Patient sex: F
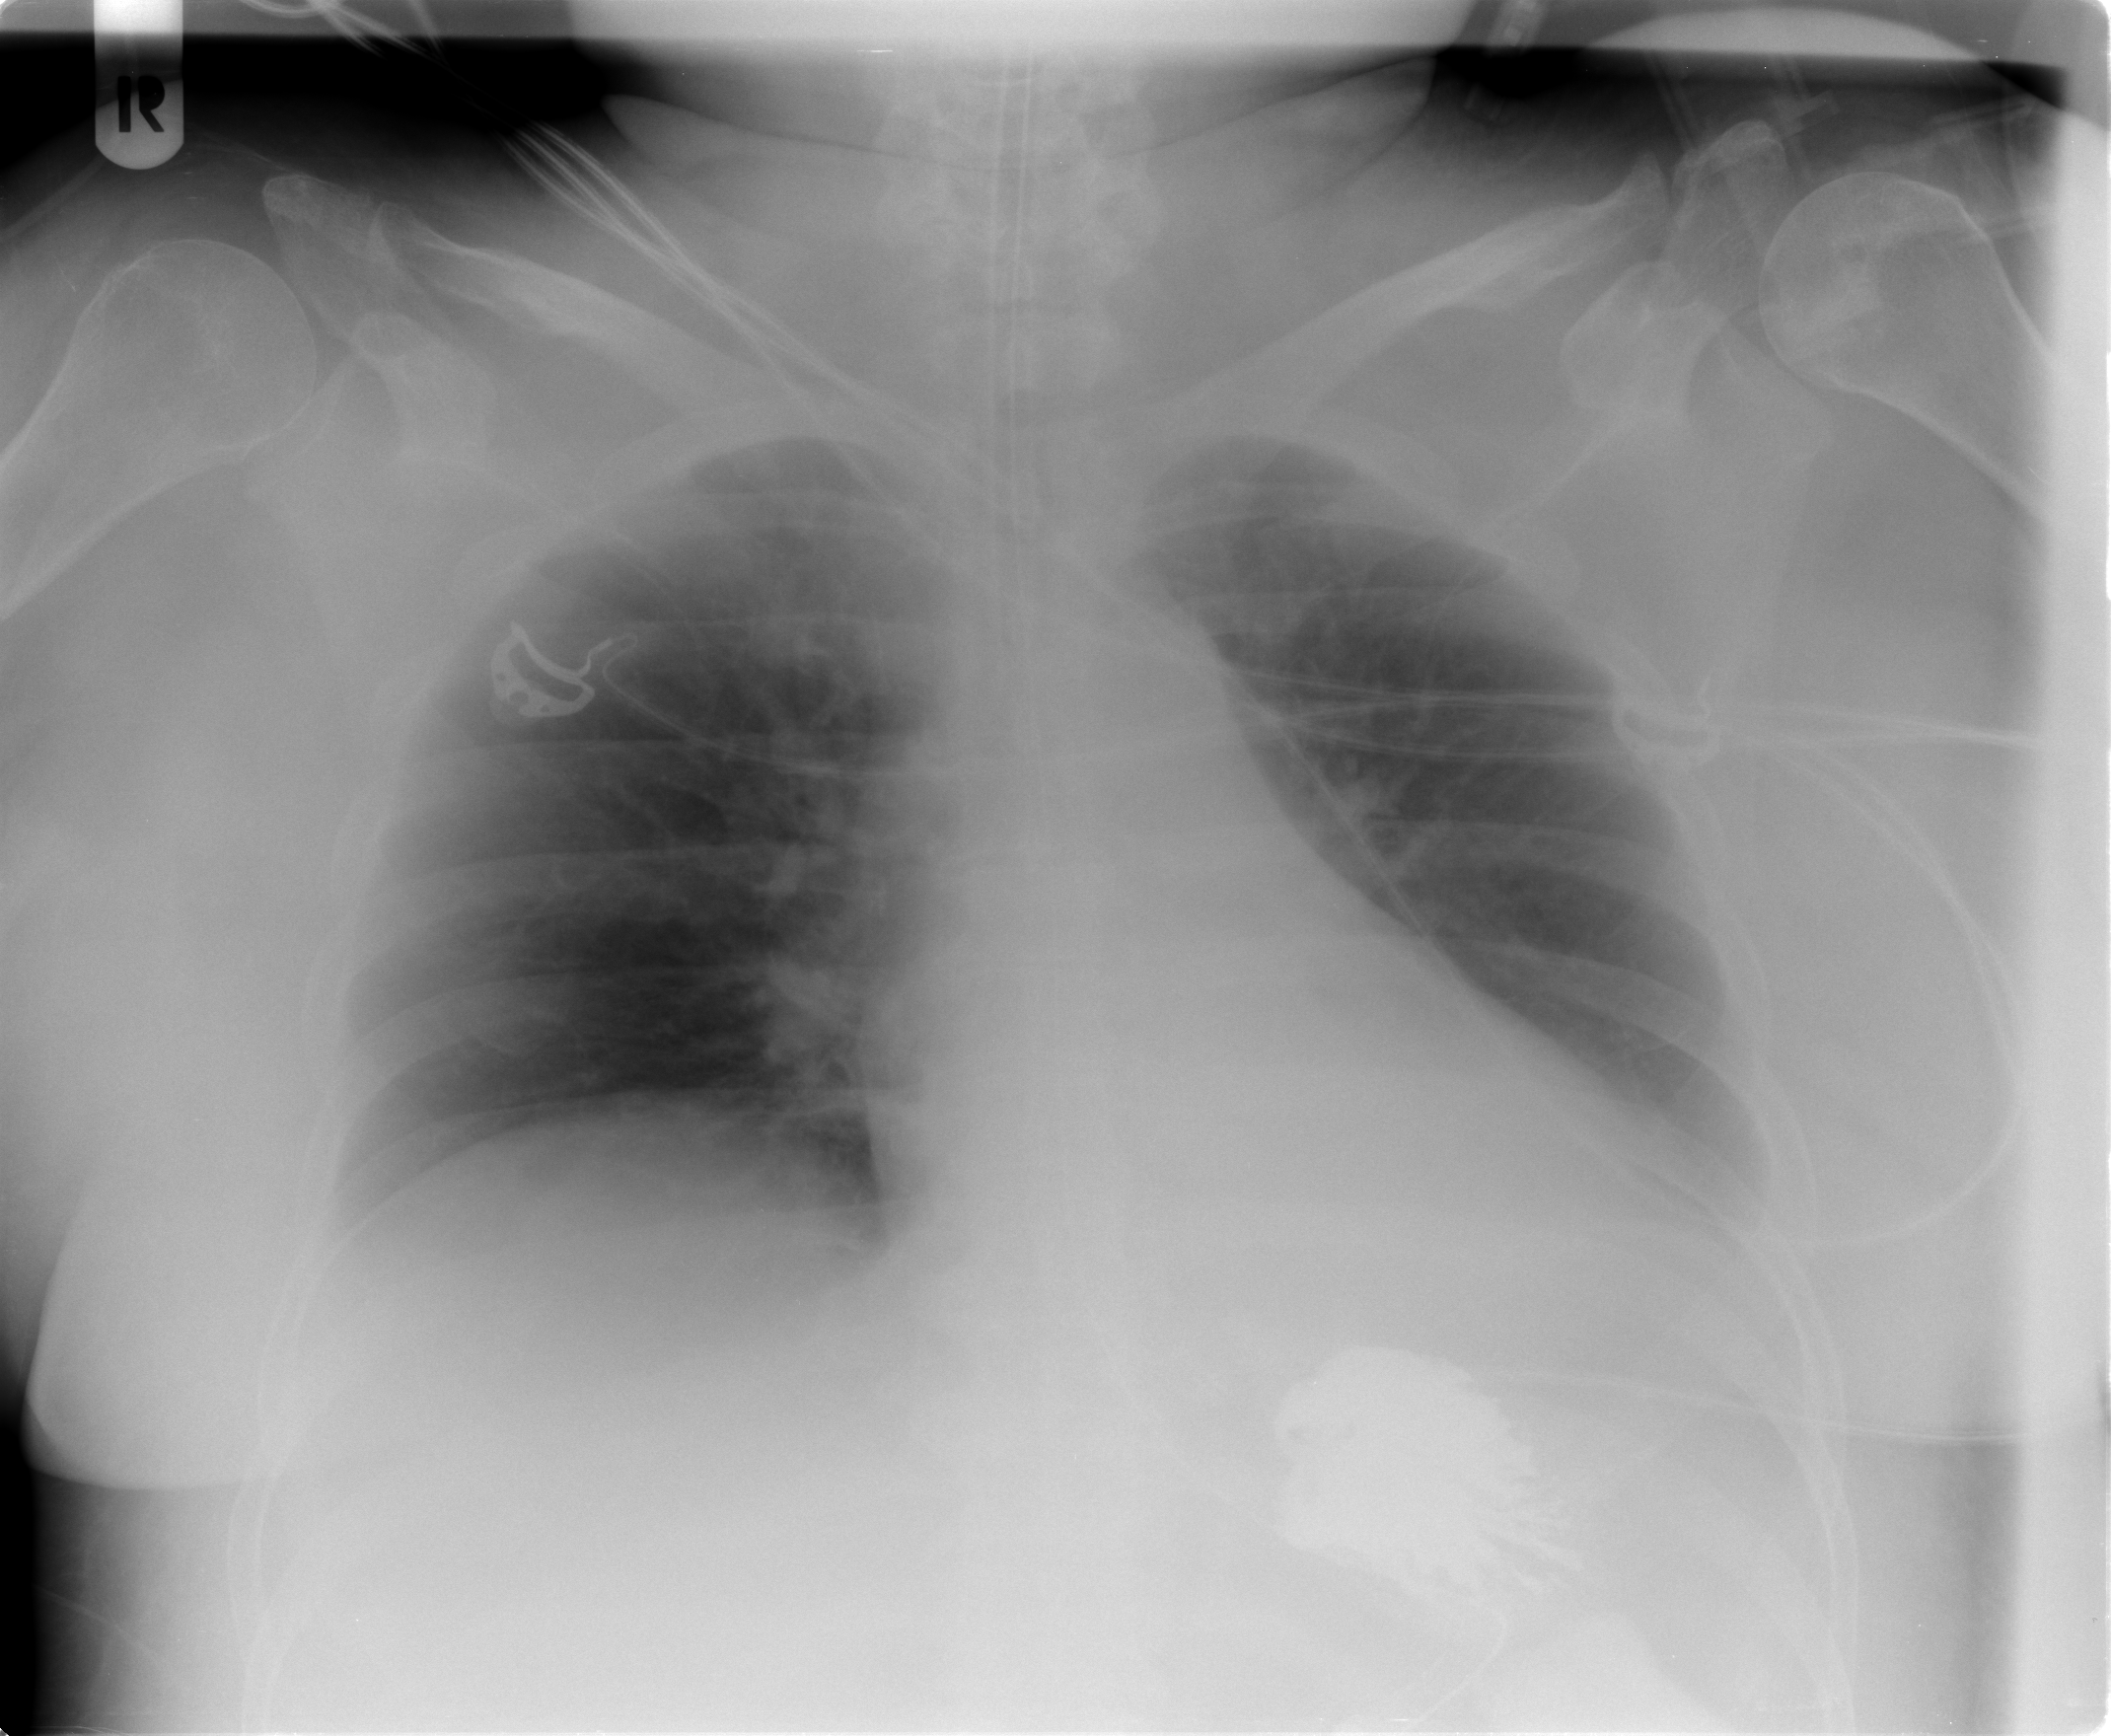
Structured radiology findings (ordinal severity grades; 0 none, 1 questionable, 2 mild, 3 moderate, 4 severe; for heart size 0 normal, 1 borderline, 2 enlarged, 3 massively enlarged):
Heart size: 0
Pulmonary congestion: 0
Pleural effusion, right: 0
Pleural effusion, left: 1
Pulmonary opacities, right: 0
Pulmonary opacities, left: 0
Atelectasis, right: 0
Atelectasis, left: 1